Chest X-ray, AP view. Patient: 50 years old, sex F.
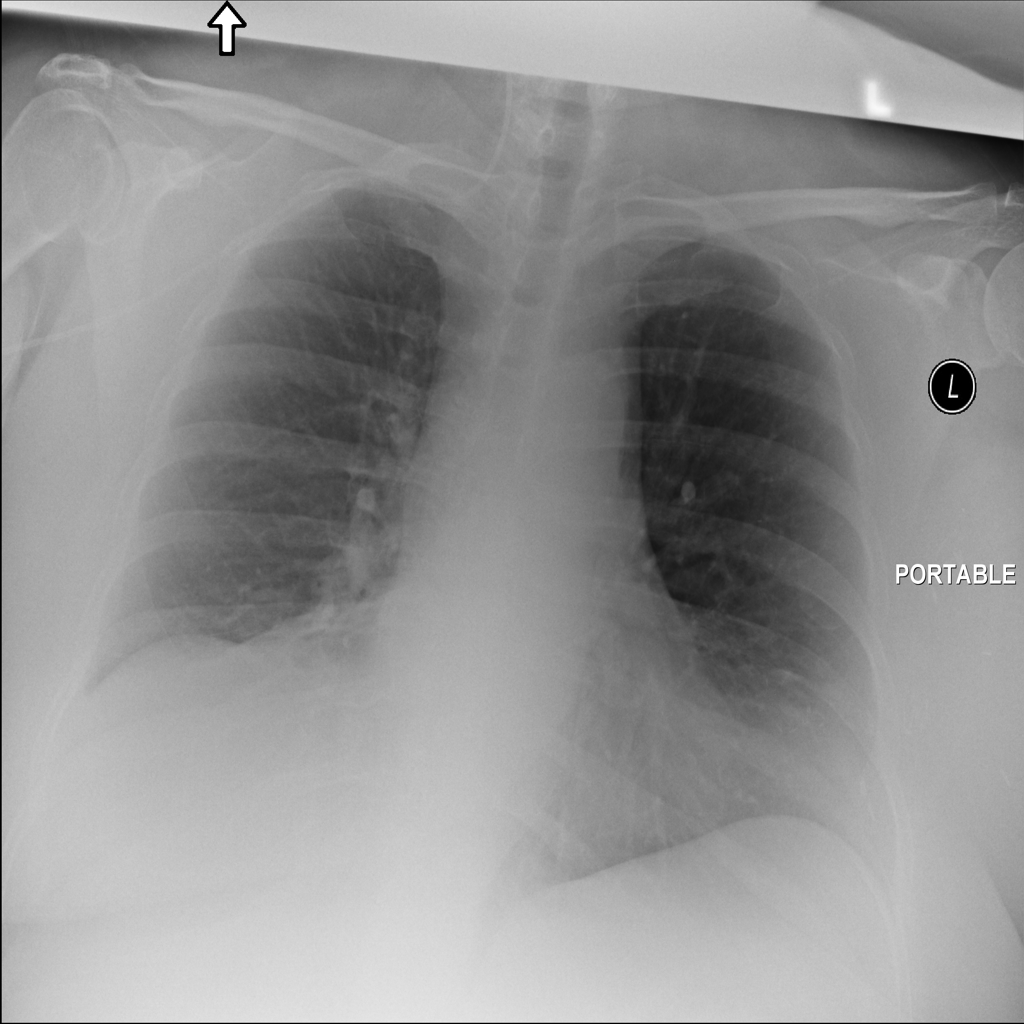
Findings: No Finding